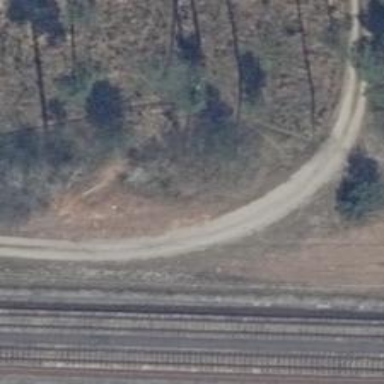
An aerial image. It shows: Gravel track with grade 2 tracktype. The trail visibility is excellent.